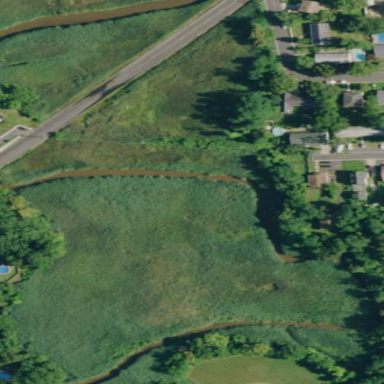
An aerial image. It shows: Marshy wetland area.